Interaction volume radius: 5 \u00c5
Interaction volume height: 40 \u00c5
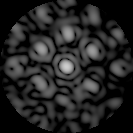
Disorder parameter: 0.525